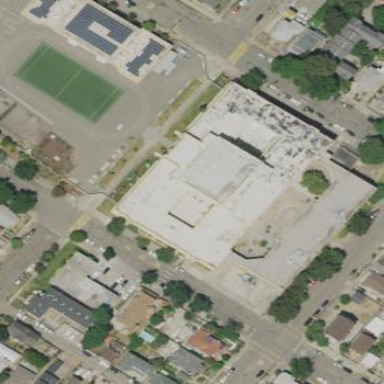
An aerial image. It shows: School.